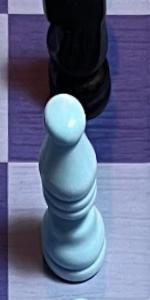
Label: Bishop_White